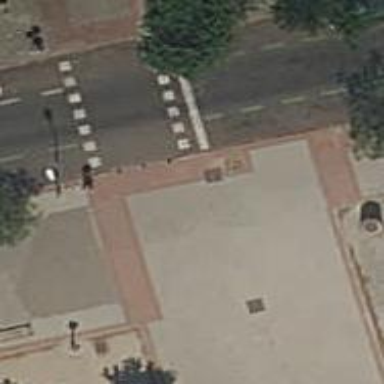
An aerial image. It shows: Footway made of paving stones.